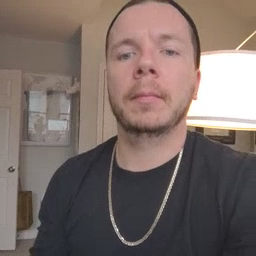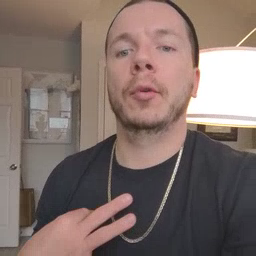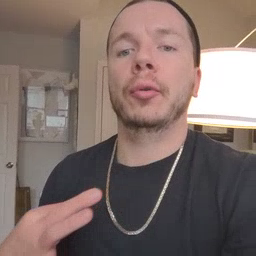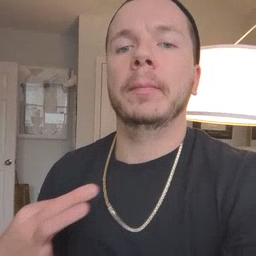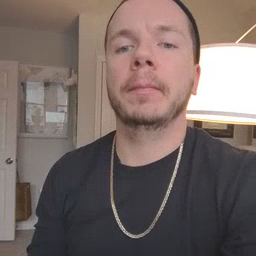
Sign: shirt